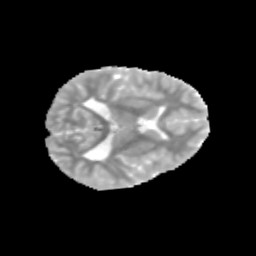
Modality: MD
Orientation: axial
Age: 10
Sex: male
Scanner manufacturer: siemens
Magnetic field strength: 3 T
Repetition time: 3.8 s
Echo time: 0.07 s